Question: I can't believe I am asking the classic "How do I draw a line" question, but it is a little more complicated than that.
I have a grouped tableview whose separatorColor I have set to clear. This removes the border and separators. I also have a category on UITableViewCell that I am using to draw some gradients around the cells.
I would like to be able to also draw line separators within this same category. Here is what I have so far:
'''
CGContextRef ctx = UIGraphicsGetCurrentContext();
CGContextSaveGState(ctx);
float y = height;
CGContextMoveToPoint(ctx, CGRectGetMinX(rect), y);
CGContextAddLineToPoint(ctx, CGRectGetMaxX(rect), y);
CGContextSetStrokeColorWithColor(ctx, color.CGColor);
CGContextSetLineWidth(ctx, width);
CGContextStrokePath(ctx);
CGContextRestoreGState(ctx);
'''
This works, but the line shows up the tableView cells. I would like for it to be visible on top of the cells.
What am I missing?
Thanks!
EDIT: Screenshot
If you look really closely, you can see green pixels on the edges. The bottom one is completely visible.
EDIT 2: Code
'''
- (void)drawRect:(CGRect)rect {
CGContextRef ctx = UIGraphicsGetCurrentContext();
CGContextSaveGState(ctx);
[self drawLineSeparator:self.contentView.frame];
}
- (void) drawLineSeparator:(CGRect)rect {
[self drawLineAtHeight:CGRectGetMaxY(rect)
rect:rect
color:[UIColor colorWithRed:0 green:1 blue:0 alpha:.7]
width:1];
}
- (void) drawLineAtHeight:(float)height rect:(CGRect)rect color:(UIColor *)color width:(float)width {
CGContextRef ctx = UIGraphicsGetCurrentContext();
CGContextSaveGState(ctx);
float y = height;
CGContextMoveToPoint(ctx, CGRectGetMinX(rect), y);
CGContextAddLineToPoint(ctx, CGRectGetMaxX(rect), y);
CGContextSetStrokeColorWithColor(ctx, color.CGColor);
CGContextSetLineWidth(ctx, width);
CGContextStrokePath(ctx);
CGContextRestoreGState(ctx);
}
'''

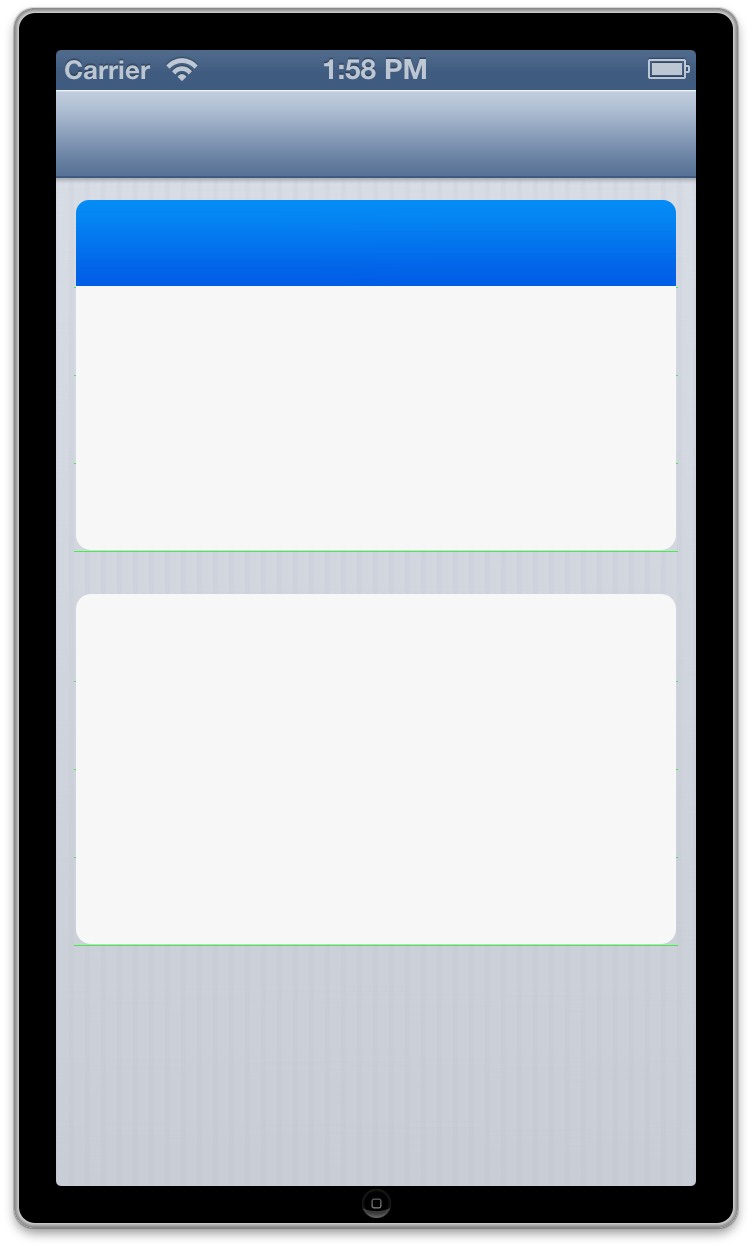
Answer: First, it's a bad idea to override methods of framework classes using a category. What you have done affects every instance of 'UITableViewCell' in your app. You aren't directly responsible for every table view cell in your app! For example, a 'UIPickerView' has embedded table views, and a 'UIDatePicker' has an embedded 'UIPickerView'. So if you use either of those, your category may change their appearance in ways you didn't expect or want.
Instead, create a subclass of 'UITableViewCell' and override 'drawRect:' in your subclass.
Second, 'UITableViewCell' uses a subview to draw its background. A subview's contents is always "on top of" the superview's contents. So your green line is underneath the background view's contents. That's why you can't see it.
One fix is to simply add a one-point-tall, green subview to the cell. Then you don't have to override 'drawRect:' at all. You can even do it in your cell subclass. Example:
'''
// MyCell.h
@interface MyCell : UITableViewCell
@end
// MyCell.m
#import "MyCell.h"
@implementation MyCell {
UIView *greenLineView;
}
- (void)layoutSubviews {
[super layoutSubviews];
[self layoutGreenLineSubview];
}
- (void)layoutGreenLineSubview {
if (!greenLineView) {
greenLineView = [[UIView alloc] init];
greenLineView.backgroundColor = [UIColor greenColor];
greenLineView.userInteractionEnabled = NO;
[self.contentView addSubview:greenLineView];
}
CGRect frame = self.contentView.bounds;
frame.origin.y = CGRectGetMaxY(frame);
frame.size.height = 1;
greenLineView.frame = frame;
}
@end
'''